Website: crate-barrel
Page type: billing-address
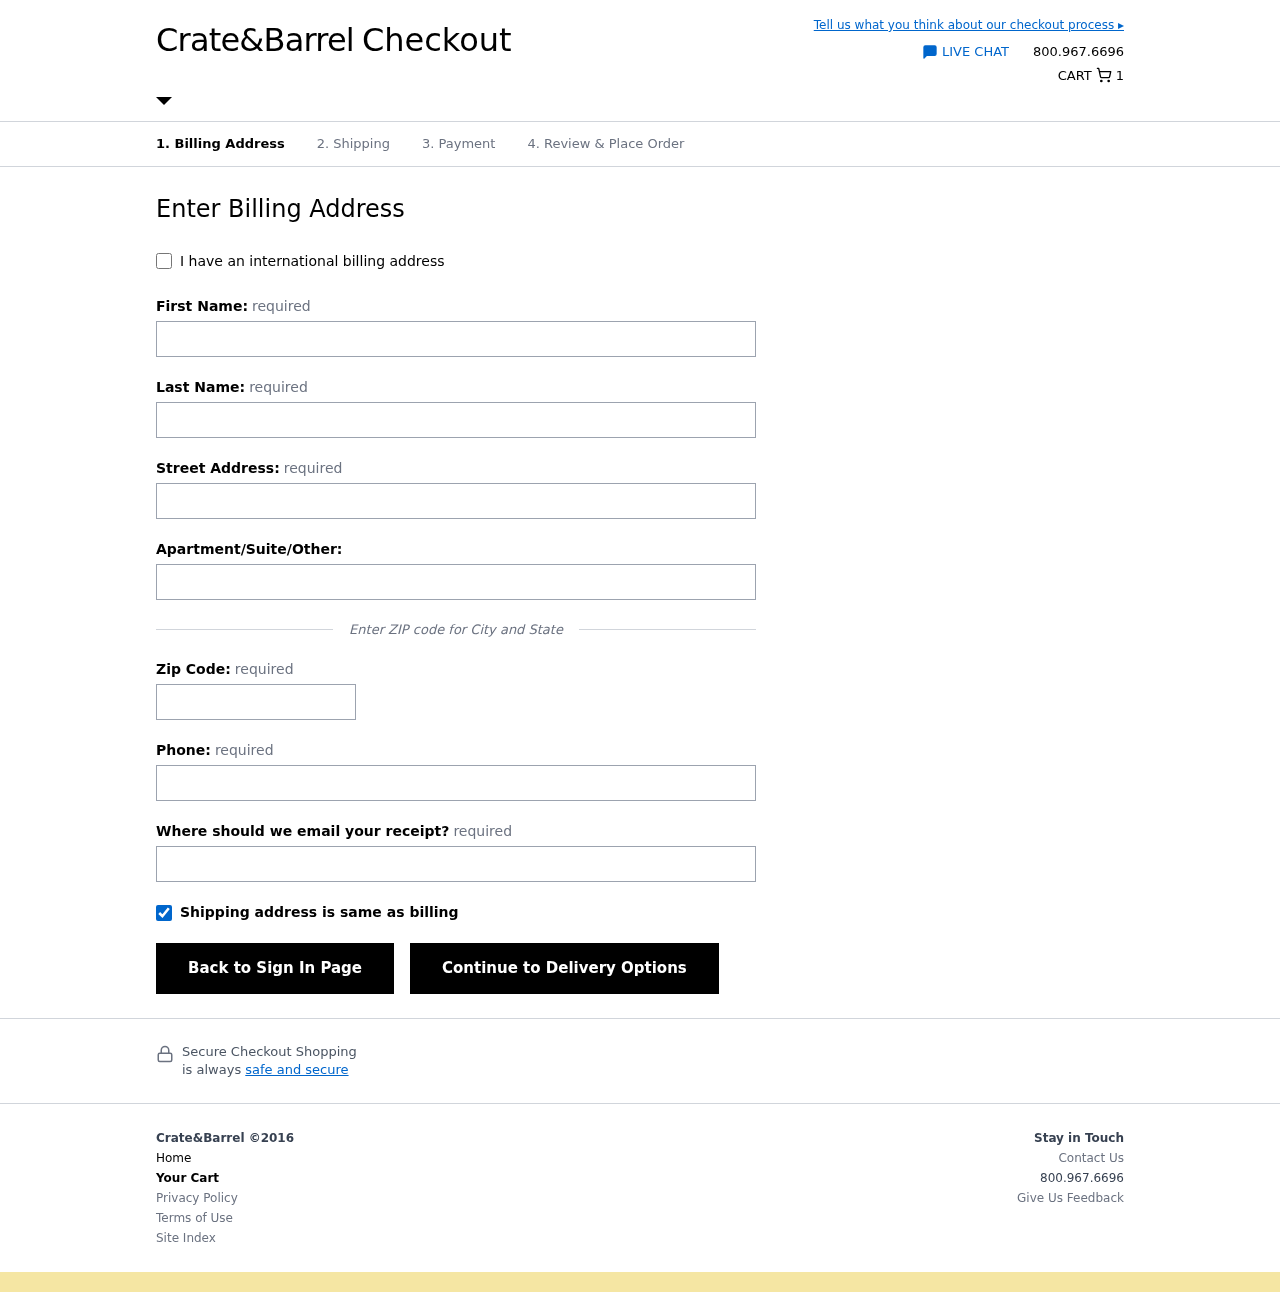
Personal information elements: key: PII_EMAIL
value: joshua_martinez@hotmail.com
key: PII_FIRSTNAME
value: Joshua
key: PII_LASTNAME
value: Martinez
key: PII_PHONE
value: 3248273836
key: PII_POSTCODE
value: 34112
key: PII_STREET
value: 987 Taylor Forest
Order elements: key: ORDER_NUM_ITEMS
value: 1